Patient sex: M
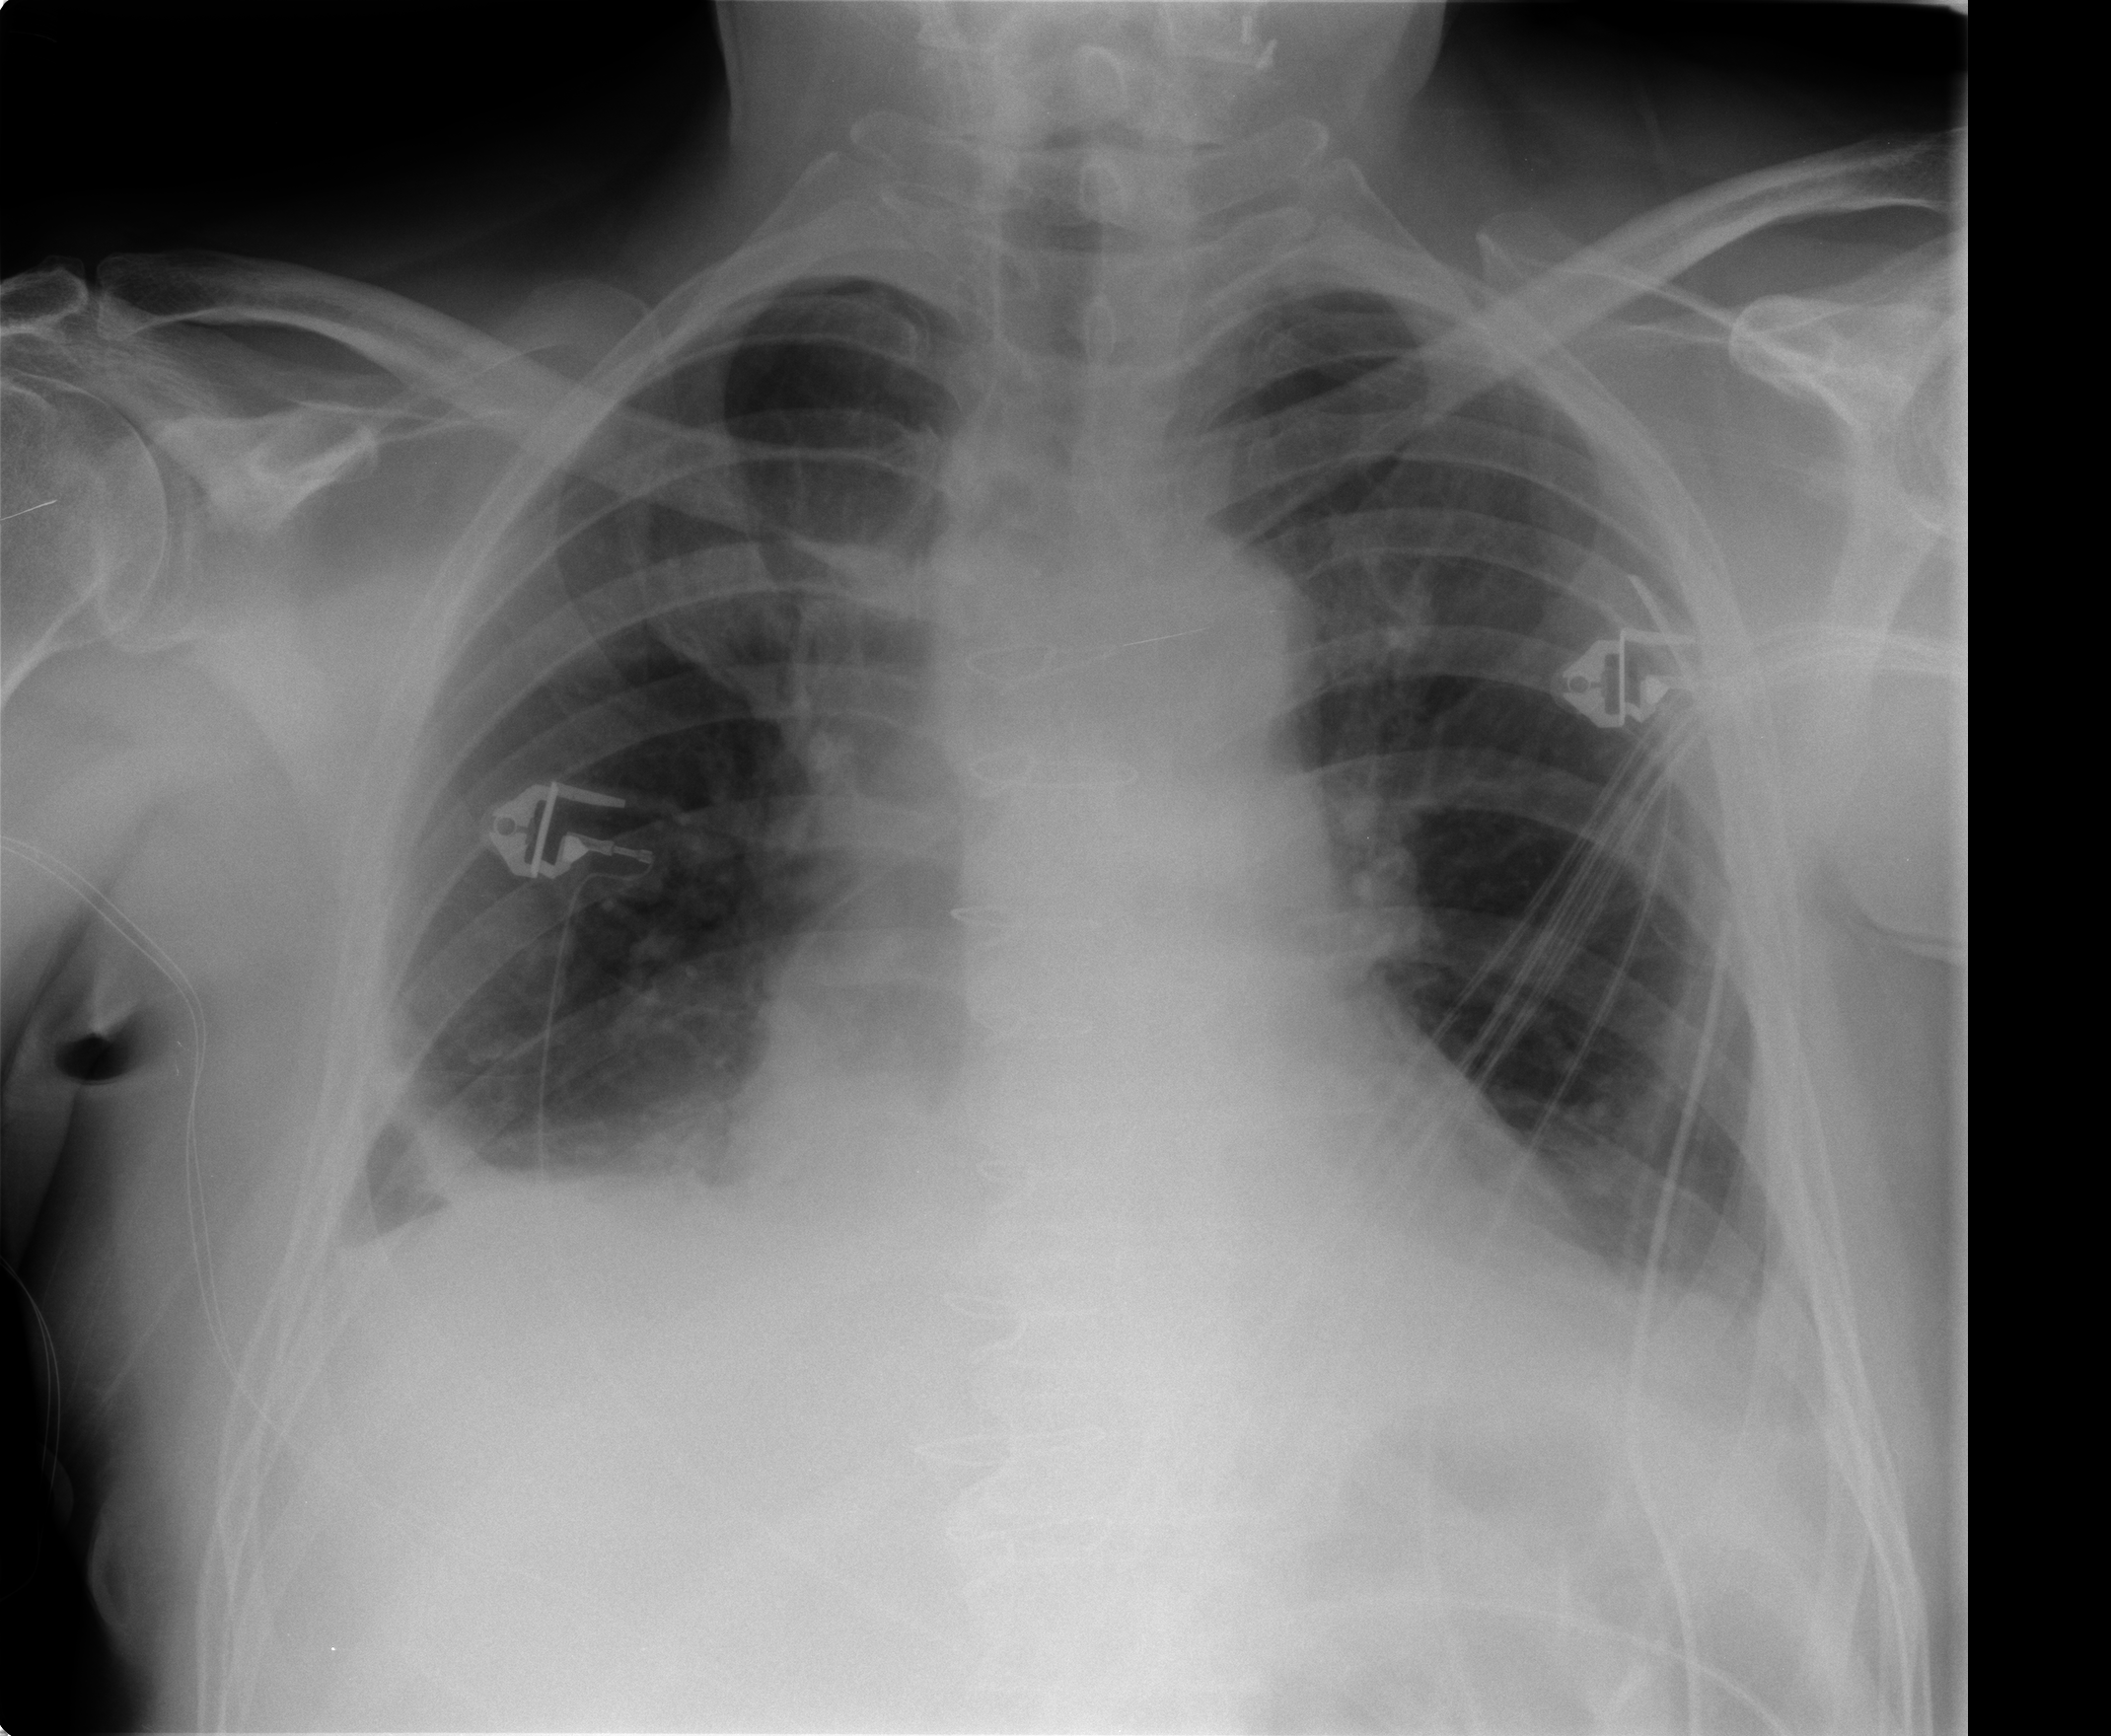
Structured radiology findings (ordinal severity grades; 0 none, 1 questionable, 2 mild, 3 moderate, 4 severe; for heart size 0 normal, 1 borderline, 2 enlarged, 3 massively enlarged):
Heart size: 1
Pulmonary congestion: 1
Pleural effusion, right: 2
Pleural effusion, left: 2
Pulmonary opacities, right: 0
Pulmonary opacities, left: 0
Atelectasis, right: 2
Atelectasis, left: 2